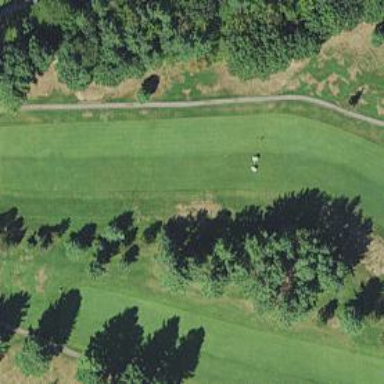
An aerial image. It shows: View of golf hole.